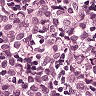
Metastatic tissue present: yes